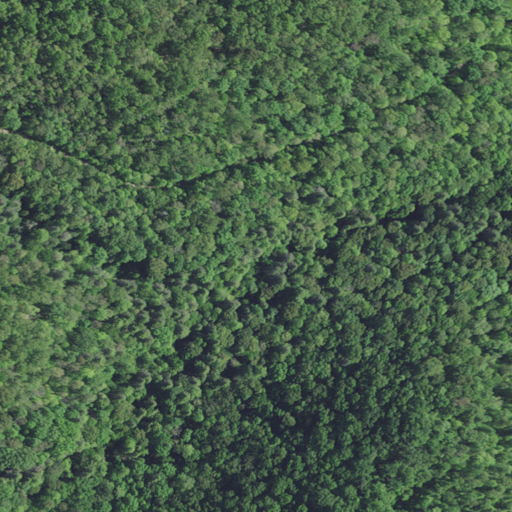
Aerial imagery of valley in Kentucky named Bald Head Hollow containing deciduous forest and mixed forest